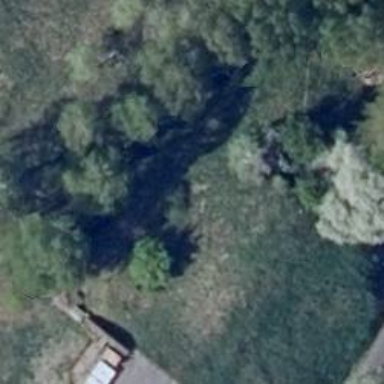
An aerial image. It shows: Bunker.